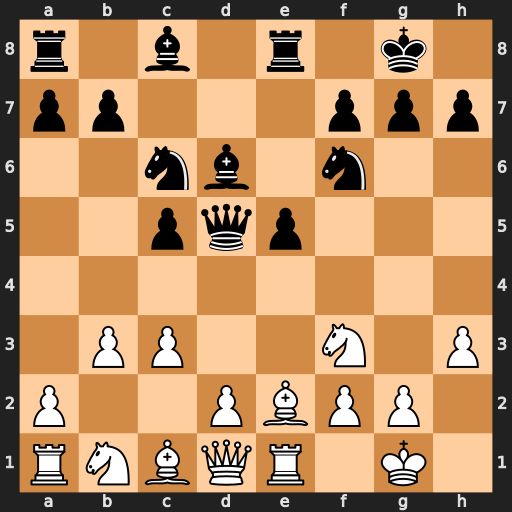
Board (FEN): r1b1r1k1/pp3ppp/2nb1n2/2pqp3/8/1PP2N1P/P2PBPP1/RNBQR1K1
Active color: w
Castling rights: -
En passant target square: -
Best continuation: Bc4 Qxc4 bxc4